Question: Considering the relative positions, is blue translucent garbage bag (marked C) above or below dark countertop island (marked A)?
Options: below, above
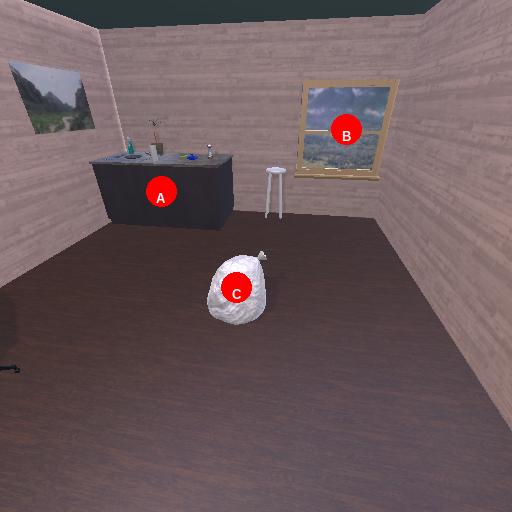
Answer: below